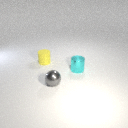
small gray metal sphere in front of small cyan metal cylinder